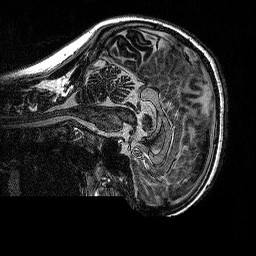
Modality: MP2RAGE
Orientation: sagittal
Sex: female
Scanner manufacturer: siemens
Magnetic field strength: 3 T
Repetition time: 5 s
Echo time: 0.00292 s